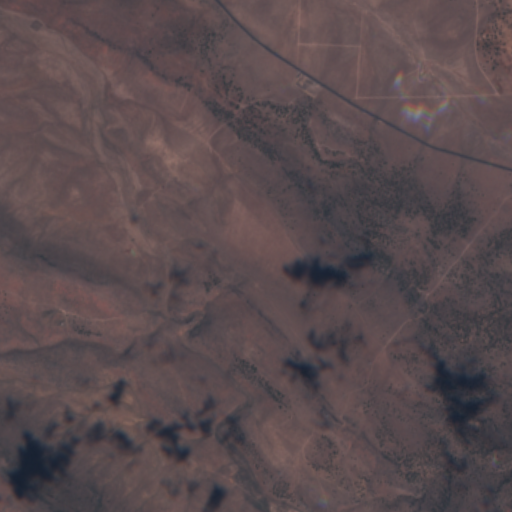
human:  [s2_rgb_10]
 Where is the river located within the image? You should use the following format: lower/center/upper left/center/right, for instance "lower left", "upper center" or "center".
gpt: The river is located in the right of the image.
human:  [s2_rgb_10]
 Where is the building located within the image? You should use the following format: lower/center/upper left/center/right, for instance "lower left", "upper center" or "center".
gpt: The building is located in the upper center of the image.
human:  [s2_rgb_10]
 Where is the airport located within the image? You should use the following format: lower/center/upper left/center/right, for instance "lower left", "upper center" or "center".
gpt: There is no airport in the image.